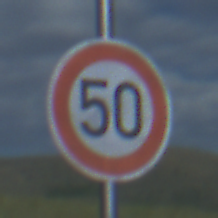
Verkehrszeichen: Geschwindigkeit50
Umgebung: Outdoor, Nature
Tageszeit: Night
Wetter: PartlyCloudy
Licht: Natural
Jahreszeit: NotSpecified
Kontrast: HighContrast